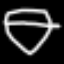
Label: diamond